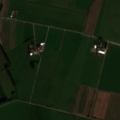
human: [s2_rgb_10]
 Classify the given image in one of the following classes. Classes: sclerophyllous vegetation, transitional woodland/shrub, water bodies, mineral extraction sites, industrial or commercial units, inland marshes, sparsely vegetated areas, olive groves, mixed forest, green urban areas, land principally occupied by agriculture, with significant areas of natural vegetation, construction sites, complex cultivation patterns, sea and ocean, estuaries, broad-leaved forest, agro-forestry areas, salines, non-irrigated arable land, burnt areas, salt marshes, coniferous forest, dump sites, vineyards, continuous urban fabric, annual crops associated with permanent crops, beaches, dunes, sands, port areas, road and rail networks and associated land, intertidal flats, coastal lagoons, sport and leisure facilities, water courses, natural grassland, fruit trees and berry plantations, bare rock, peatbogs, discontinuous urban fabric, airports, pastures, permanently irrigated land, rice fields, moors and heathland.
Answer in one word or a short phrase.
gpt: non-irrigated arable land, fruit trees and berry plantations, complex cultivation patterns